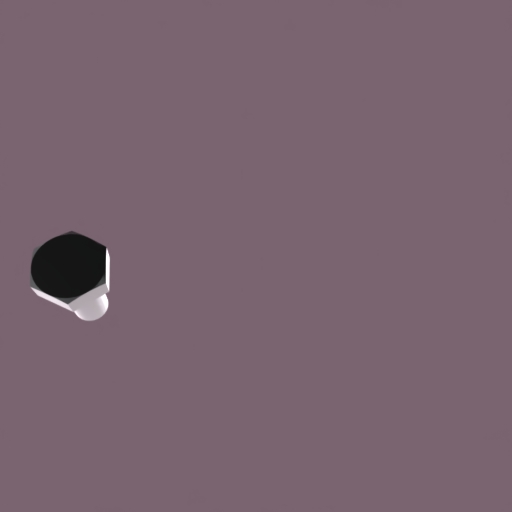
Label: bolt